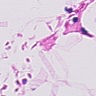
Metastatic tissue present: no